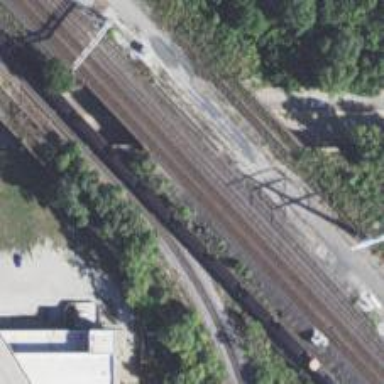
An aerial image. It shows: Railway bridge over siding rail service.